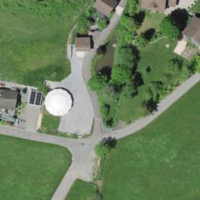
EUNIS habitat code: 24
Species observed at this site:
Cornus sanguinea
Euonymus europaeus
Fagus sylvatica
Filipendula ulmaria